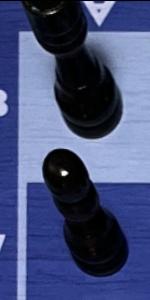
Label: Pawn_Black